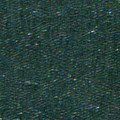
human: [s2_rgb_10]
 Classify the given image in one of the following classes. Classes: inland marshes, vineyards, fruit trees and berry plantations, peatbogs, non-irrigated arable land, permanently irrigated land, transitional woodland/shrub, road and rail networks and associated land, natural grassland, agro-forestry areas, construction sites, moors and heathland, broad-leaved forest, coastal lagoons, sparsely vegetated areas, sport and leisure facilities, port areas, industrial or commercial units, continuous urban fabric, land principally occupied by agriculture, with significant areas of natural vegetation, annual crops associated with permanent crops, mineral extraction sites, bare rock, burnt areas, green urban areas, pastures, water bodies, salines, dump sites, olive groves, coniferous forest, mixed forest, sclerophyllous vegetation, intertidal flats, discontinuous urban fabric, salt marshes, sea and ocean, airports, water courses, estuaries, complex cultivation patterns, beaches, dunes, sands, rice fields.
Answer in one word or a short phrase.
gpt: sea and ocean